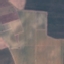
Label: PermanentCrop